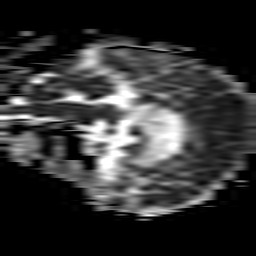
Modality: ADC
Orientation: sagittal
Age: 66
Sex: female
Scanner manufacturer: philips
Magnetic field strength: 3 T
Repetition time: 3.076 s
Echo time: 0.076 s